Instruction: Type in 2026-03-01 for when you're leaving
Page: home
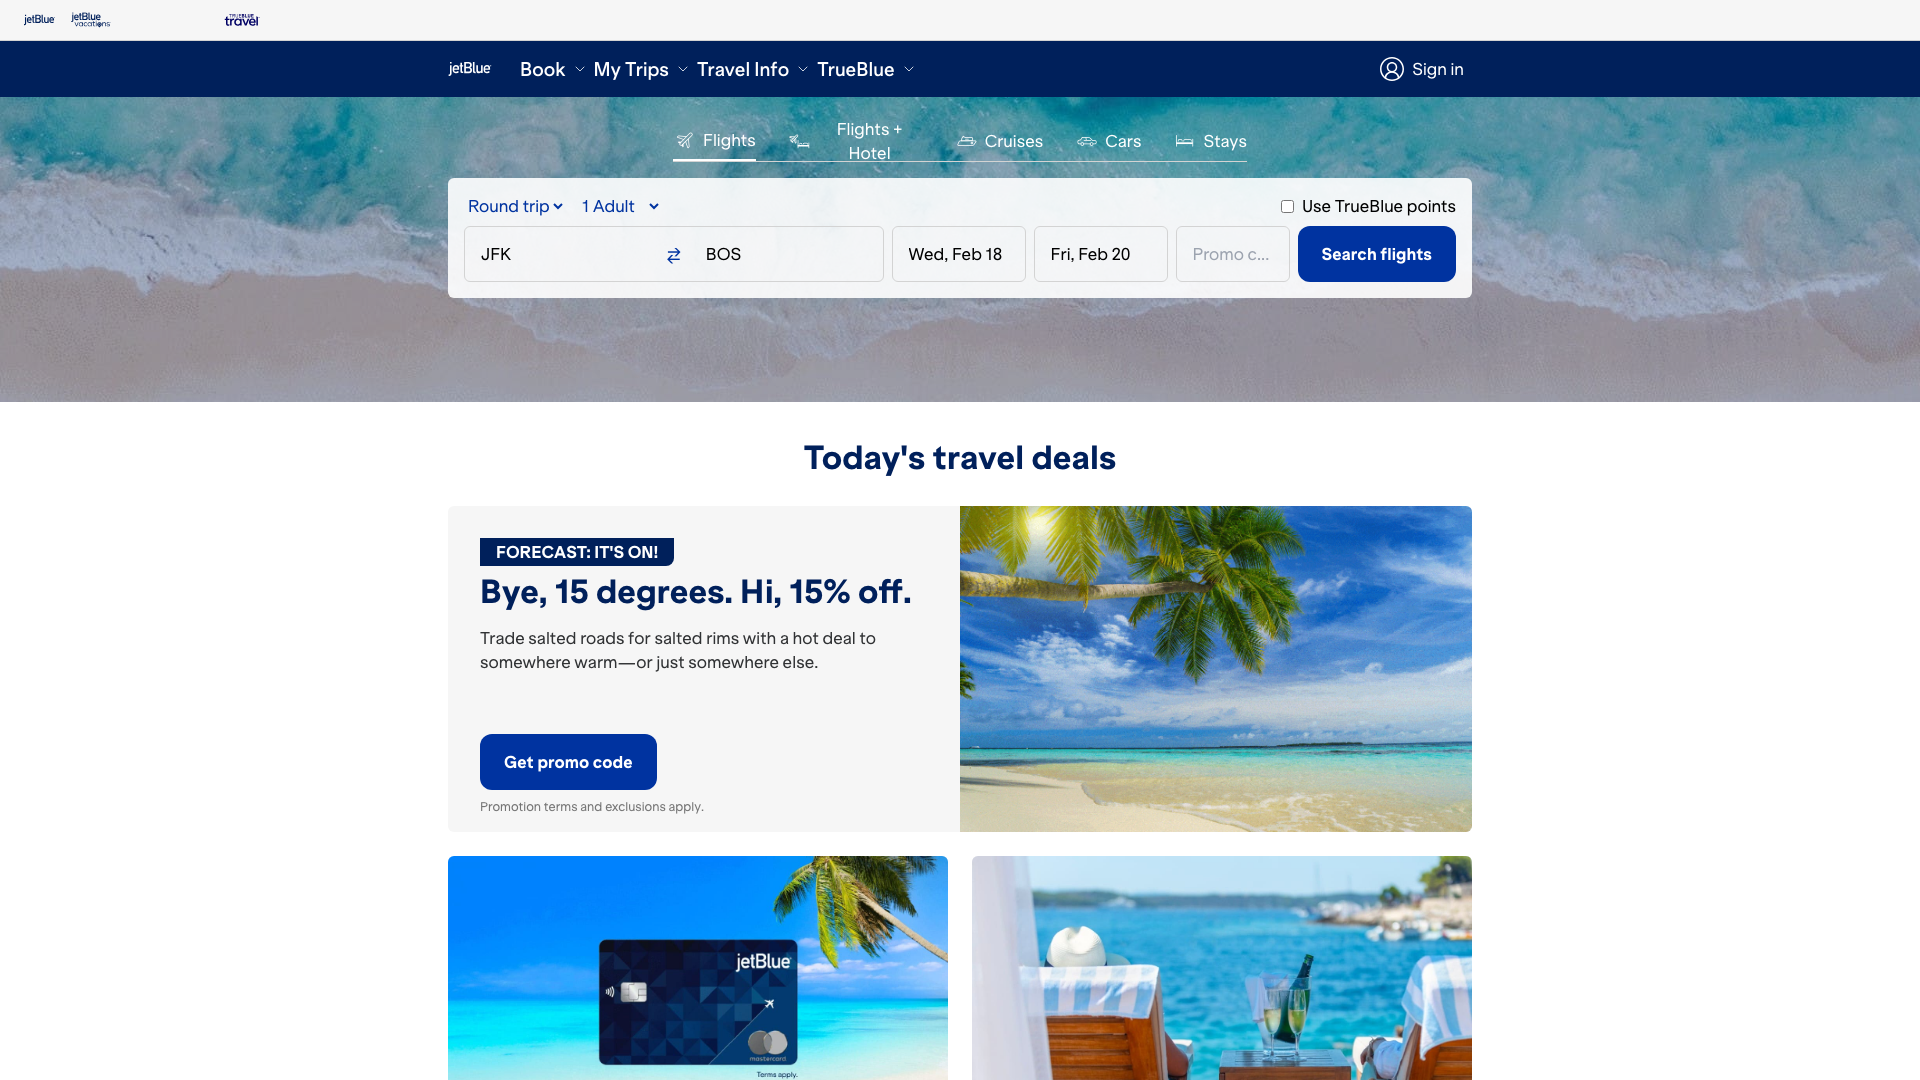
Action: type